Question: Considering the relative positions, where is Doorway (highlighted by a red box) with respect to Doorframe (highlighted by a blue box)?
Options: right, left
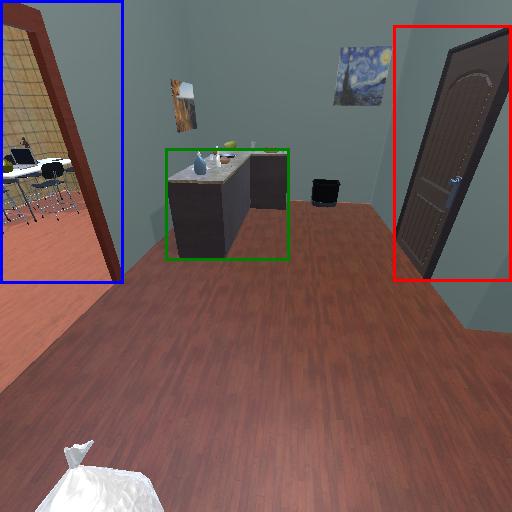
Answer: right